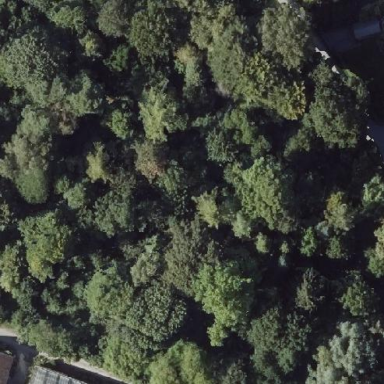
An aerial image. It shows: Mixed woodland area with variety of leaf types and cycles.